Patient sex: F
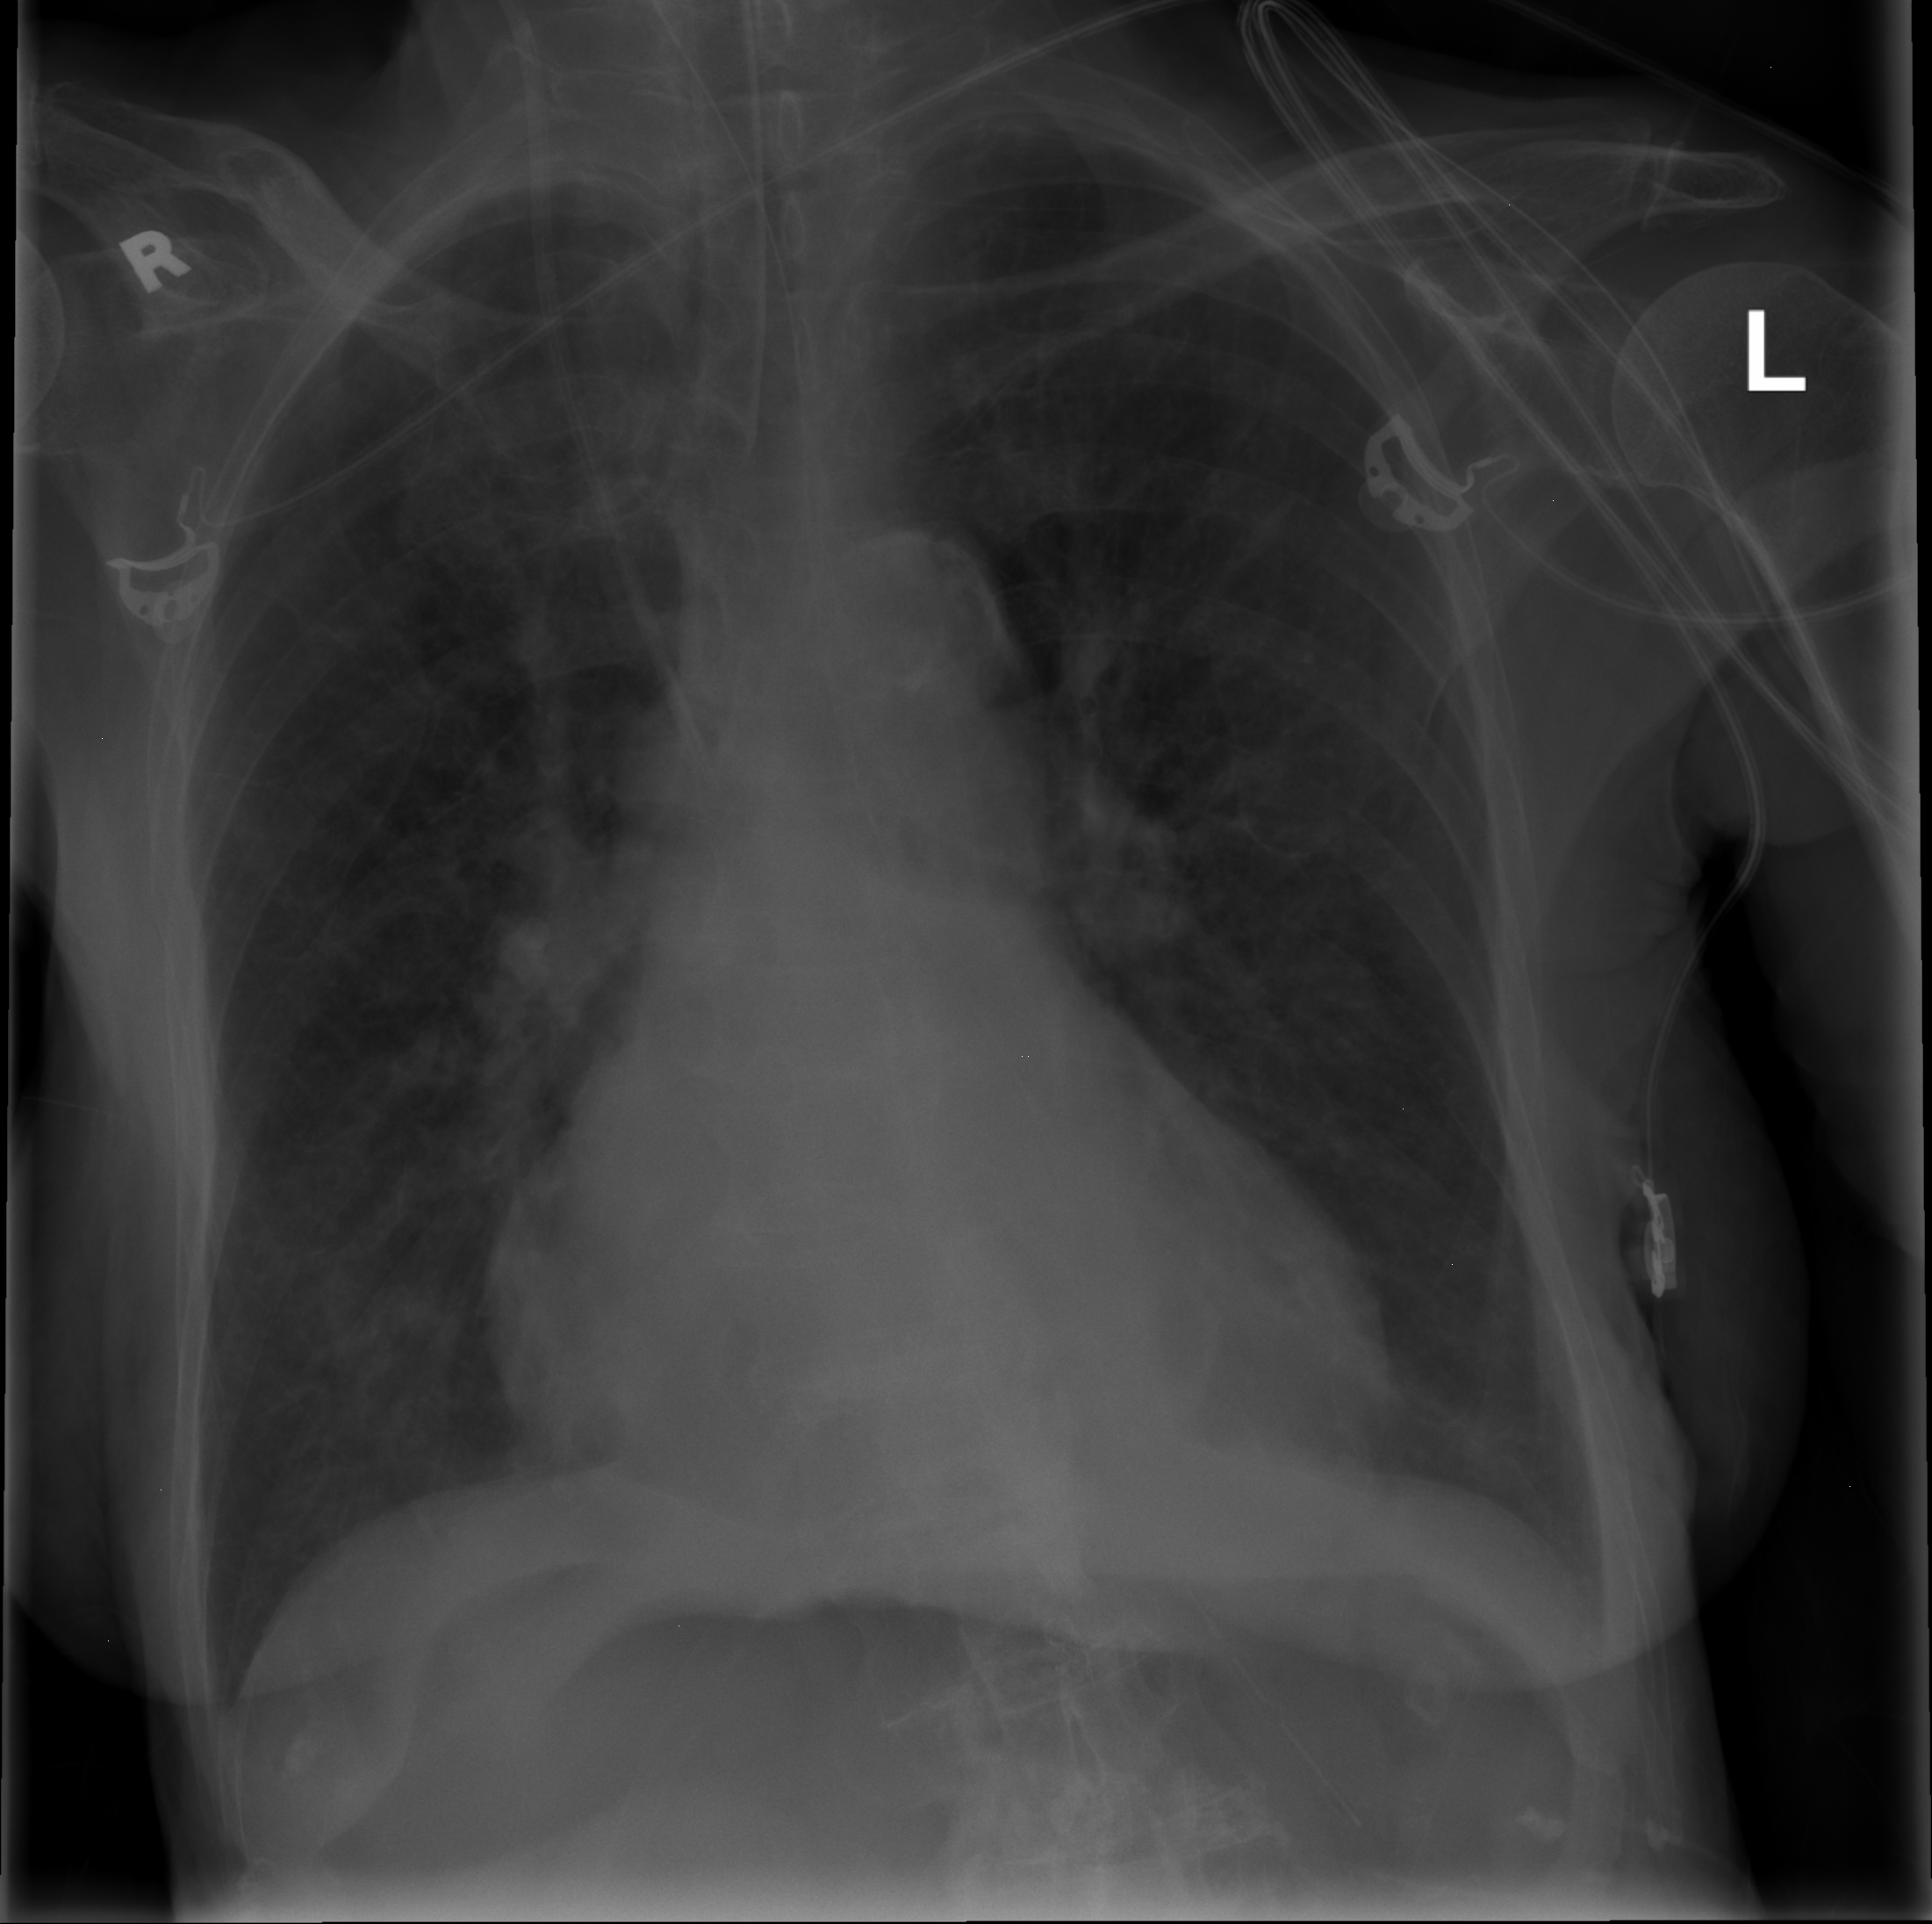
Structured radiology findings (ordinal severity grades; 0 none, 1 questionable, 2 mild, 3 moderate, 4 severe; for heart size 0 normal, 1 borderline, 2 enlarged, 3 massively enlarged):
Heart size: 2
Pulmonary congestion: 2
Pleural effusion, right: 0
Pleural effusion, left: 0
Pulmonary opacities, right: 0
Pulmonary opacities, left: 0
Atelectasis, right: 1
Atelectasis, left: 1